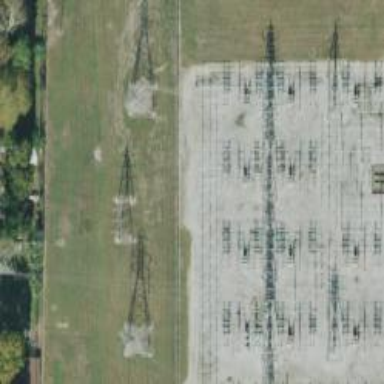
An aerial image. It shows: Switch used for power control.